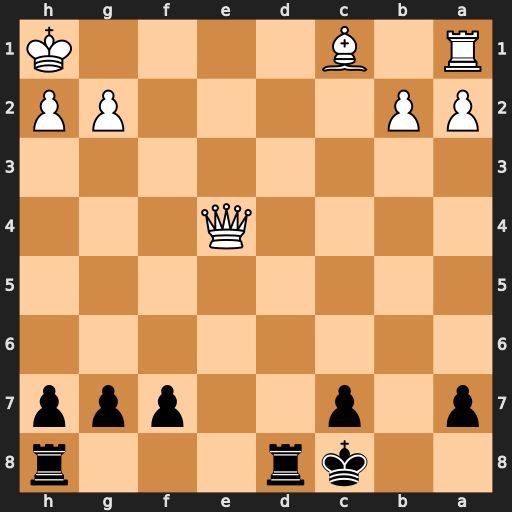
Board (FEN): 2kr3r/p1p2ppp/8/8/4Q3/8/PP4PP/R1B4K
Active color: b
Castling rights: -
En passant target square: -
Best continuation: Rd1+ Qe1 Rxe1#